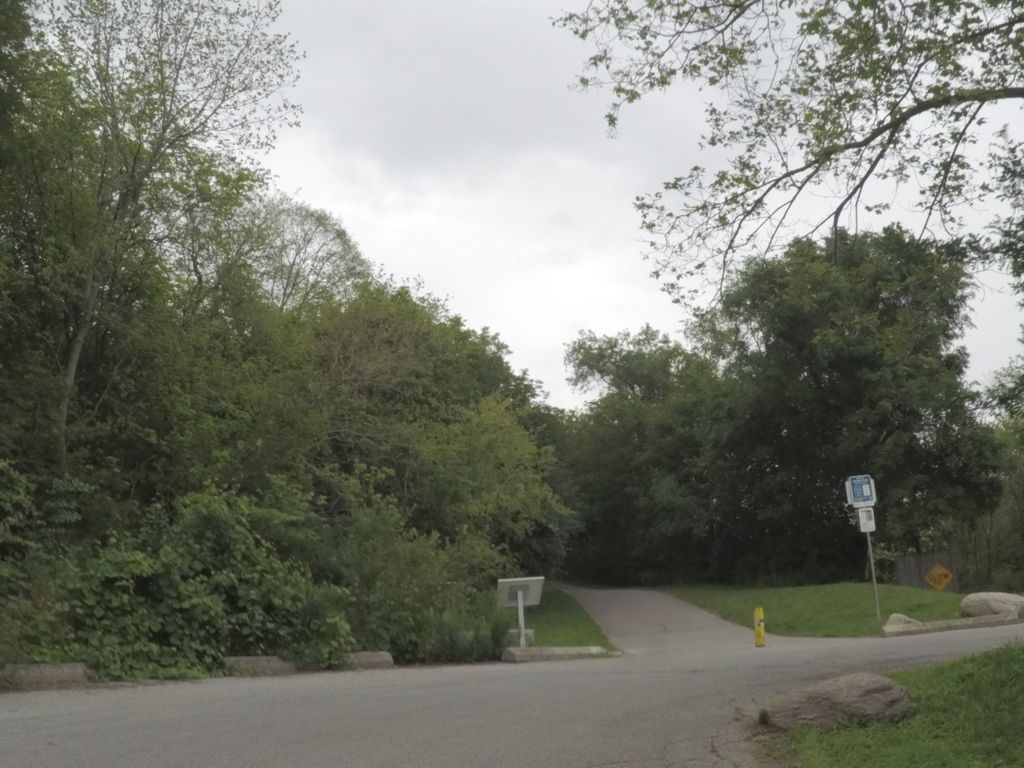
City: toronto